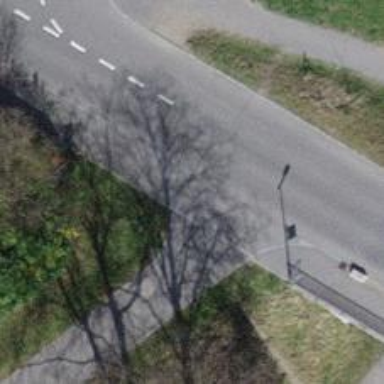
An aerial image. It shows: Sidewalk along the footway.